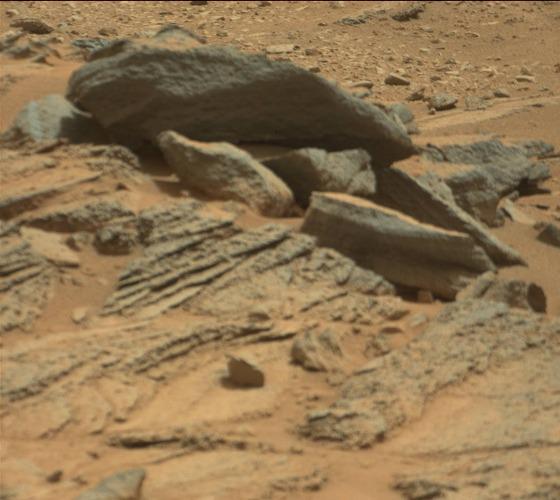
Terrain classes present: Bedrock, Gravel / Sand / Soil, Rock, Shadow